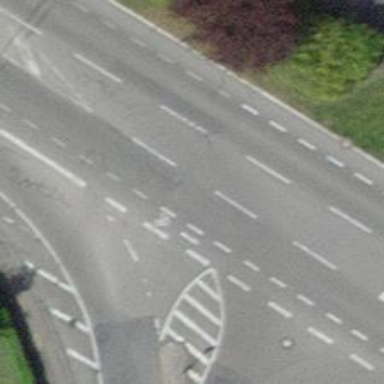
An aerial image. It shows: Primary highway with asphalt surface and designated cycle lane.